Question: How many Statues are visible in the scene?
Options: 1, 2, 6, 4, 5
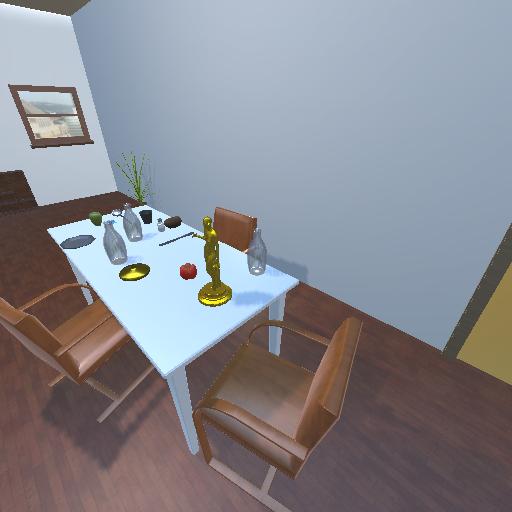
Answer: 1